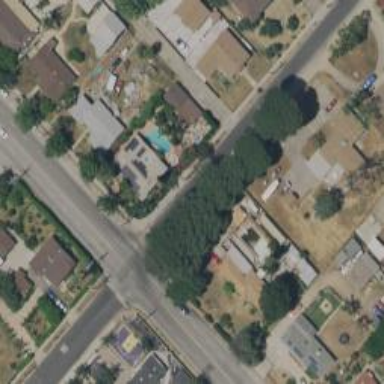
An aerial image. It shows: Alley classified as service road.